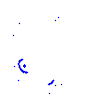
Particle: proton